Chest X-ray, PA view. Patient: 19 years old, sex M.
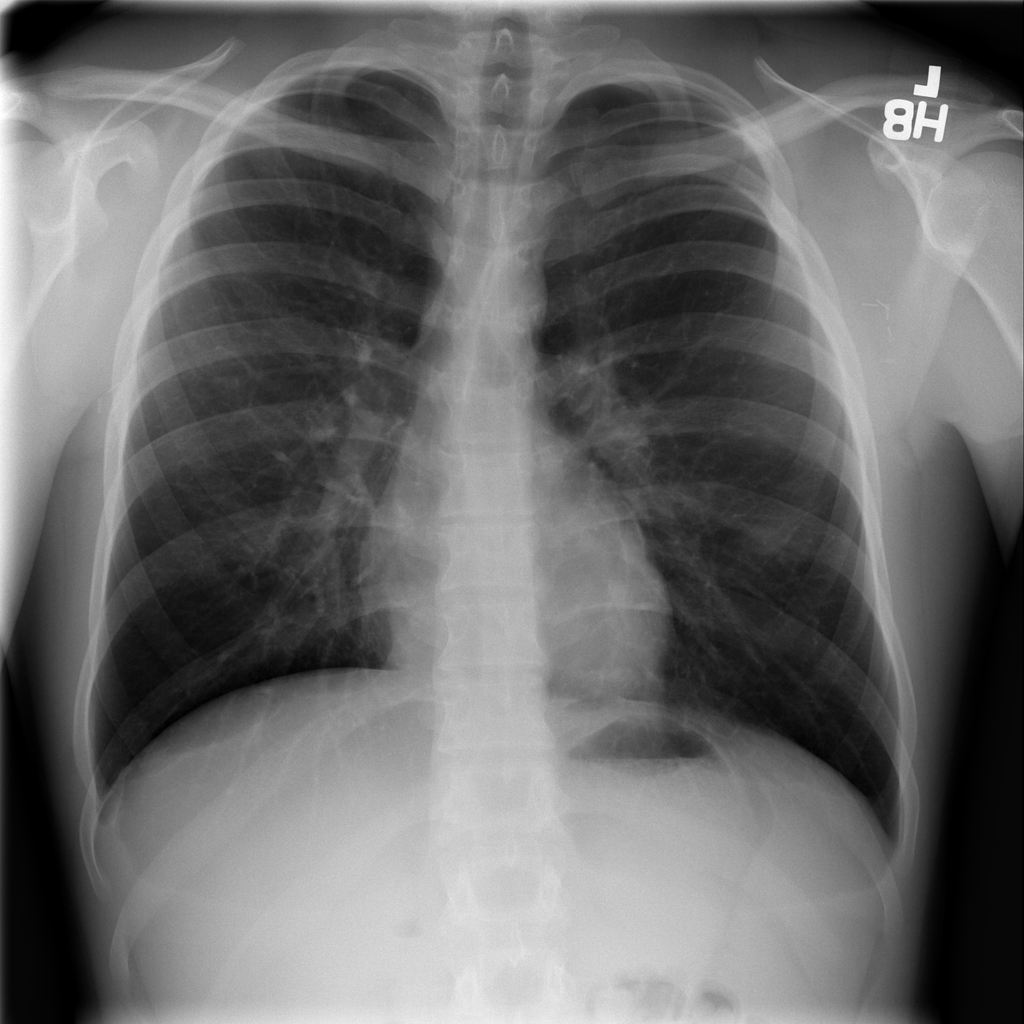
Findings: No Finding